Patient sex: M
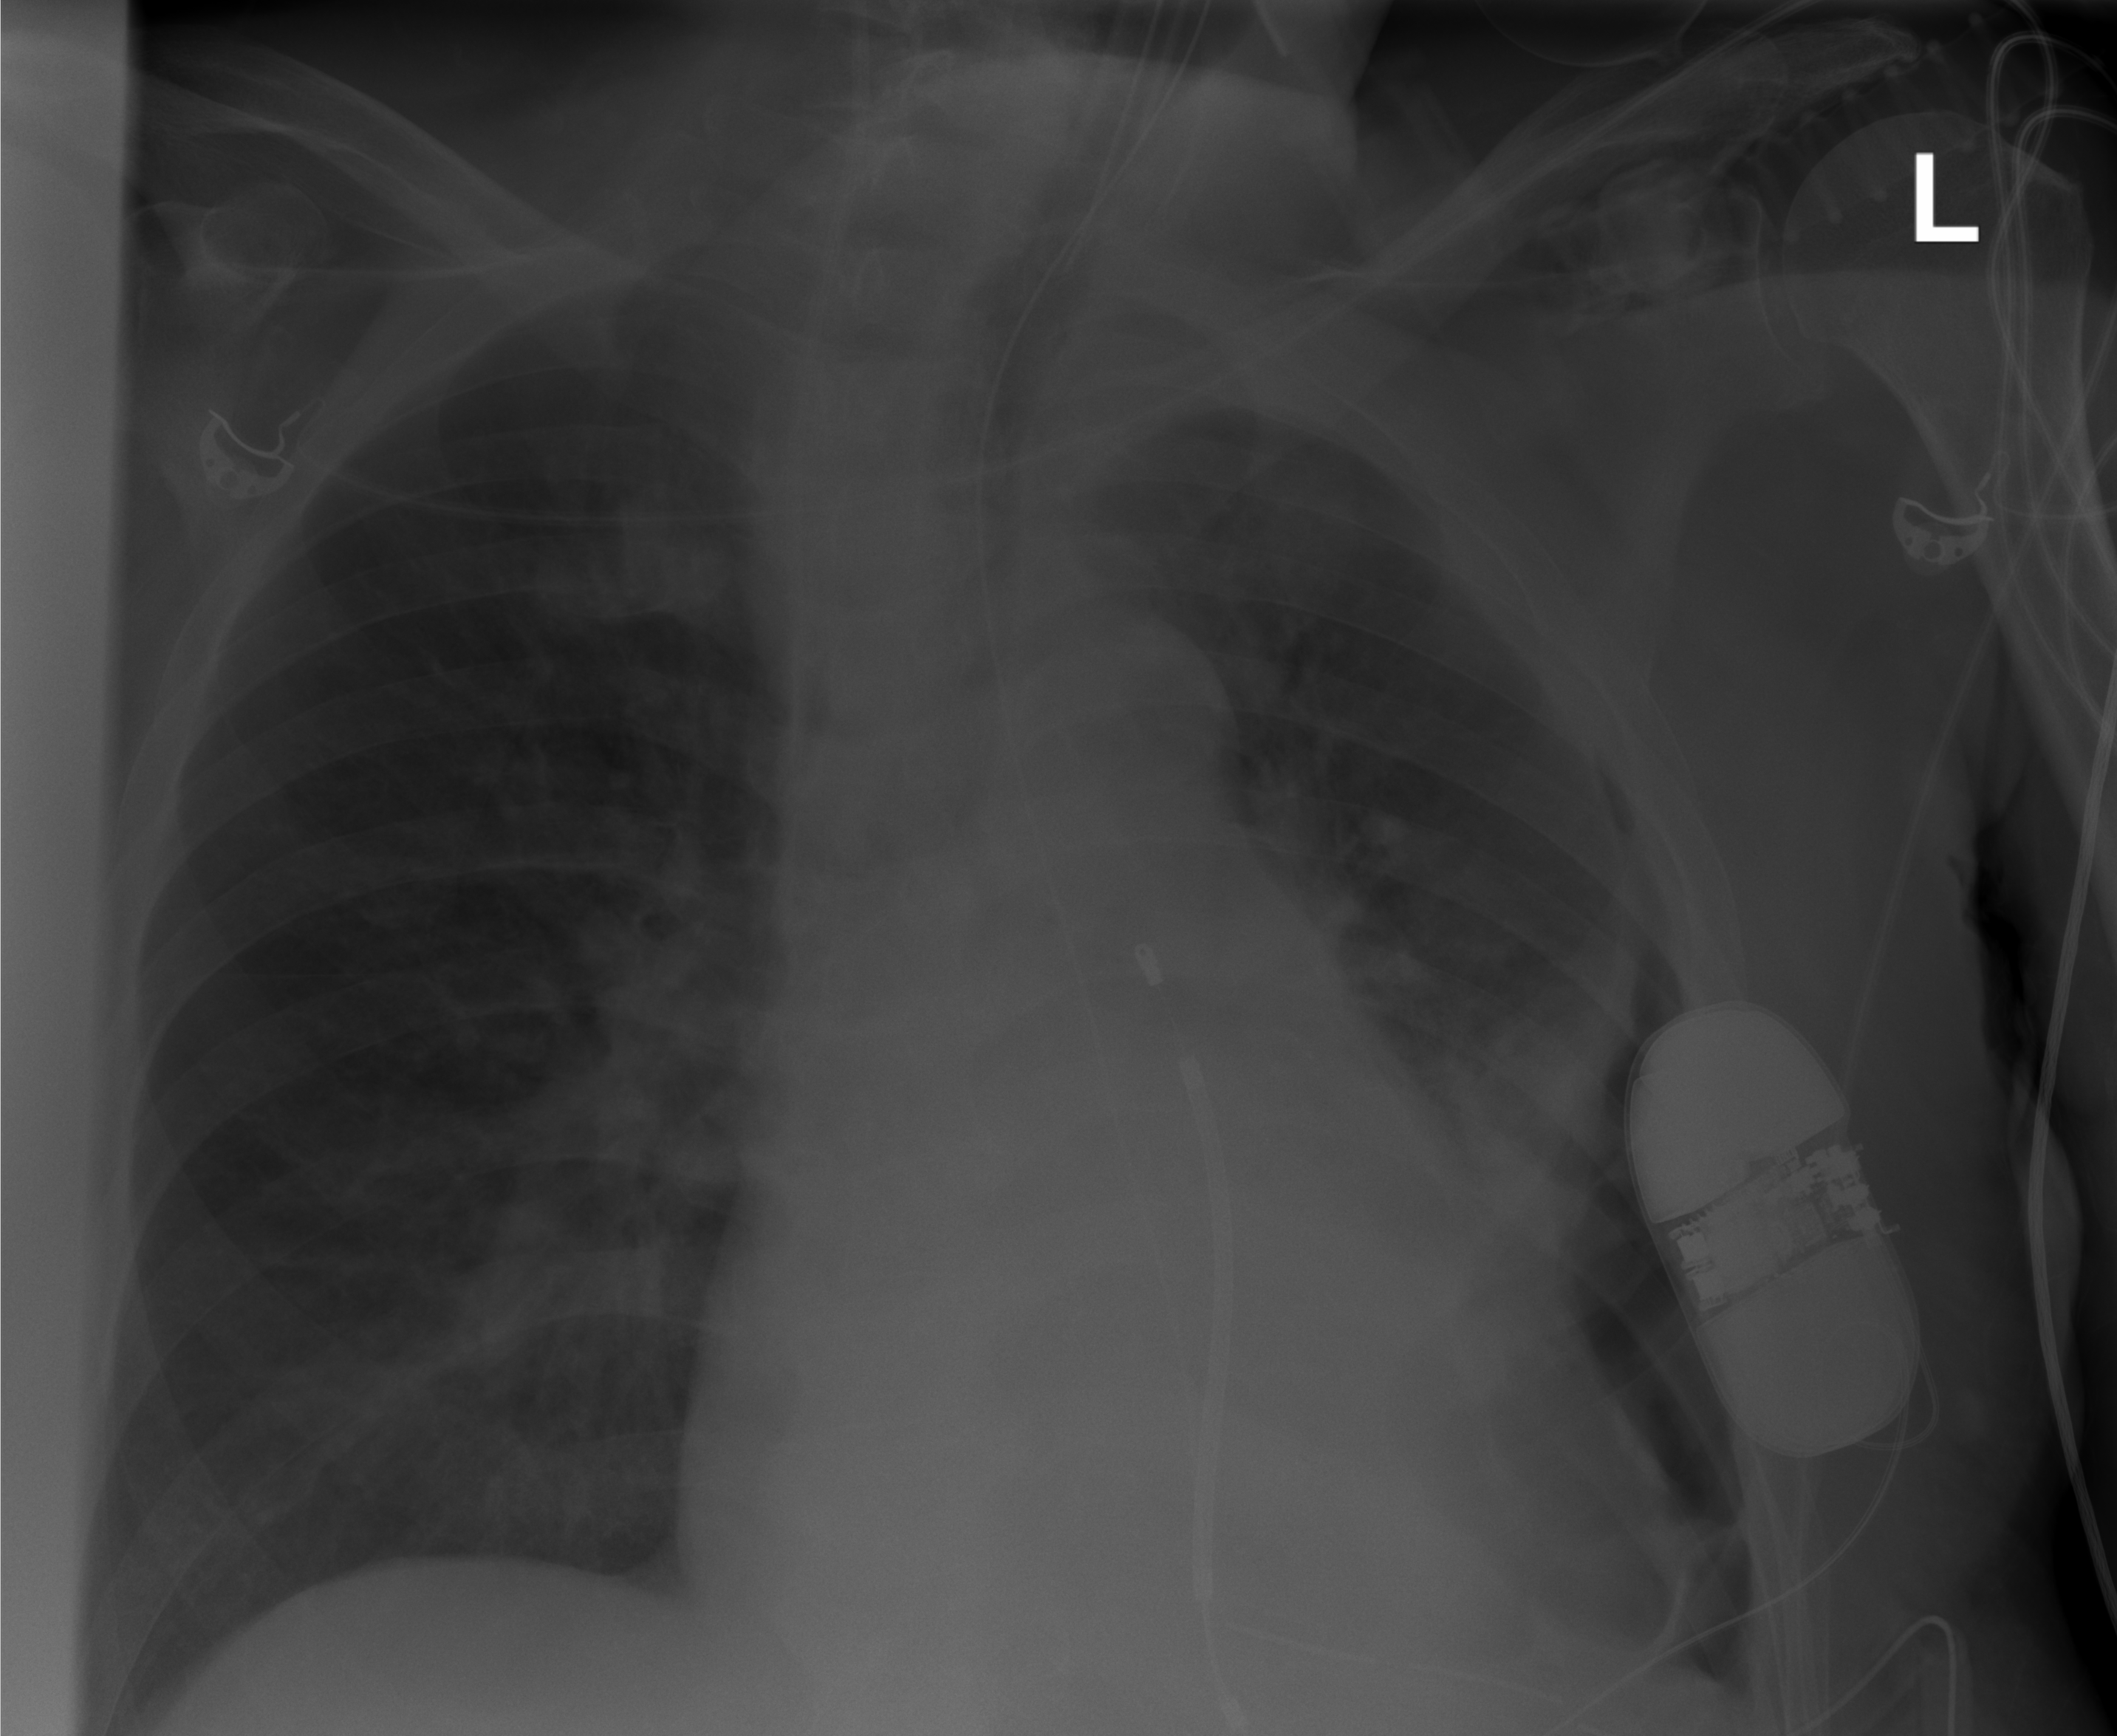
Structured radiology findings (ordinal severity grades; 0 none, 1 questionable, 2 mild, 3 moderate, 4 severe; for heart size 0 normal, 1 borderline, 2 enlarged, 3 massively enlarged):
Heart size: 2
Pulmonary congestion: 0
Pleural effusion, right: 0
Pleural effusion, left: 2
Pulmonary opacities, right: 0
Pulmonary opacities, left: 2
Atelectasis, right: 2
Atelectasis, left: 2